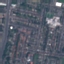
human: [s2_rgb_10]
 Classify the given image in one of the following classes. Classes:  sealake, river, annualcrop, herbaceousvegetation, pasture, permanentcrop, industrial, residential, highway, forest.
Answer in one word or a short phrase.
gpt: Residential